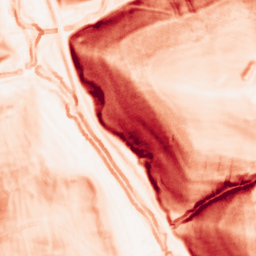
Category: morphological
Decomposition family: morphological_gradient
Decomposition parameters: size: 5
shape: square
Upsampling method: linear_exact
Upsampling parameters: scale: 8
Upsampling scale: 8